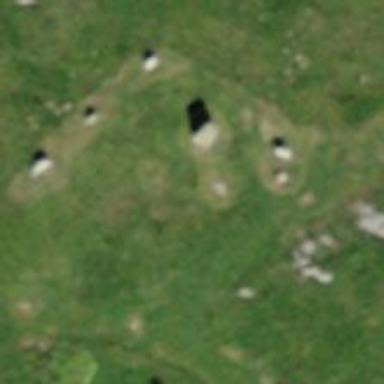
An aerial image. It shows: Archaeological site featuring menhir megalith.